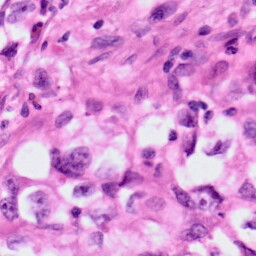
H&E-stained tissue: Lung